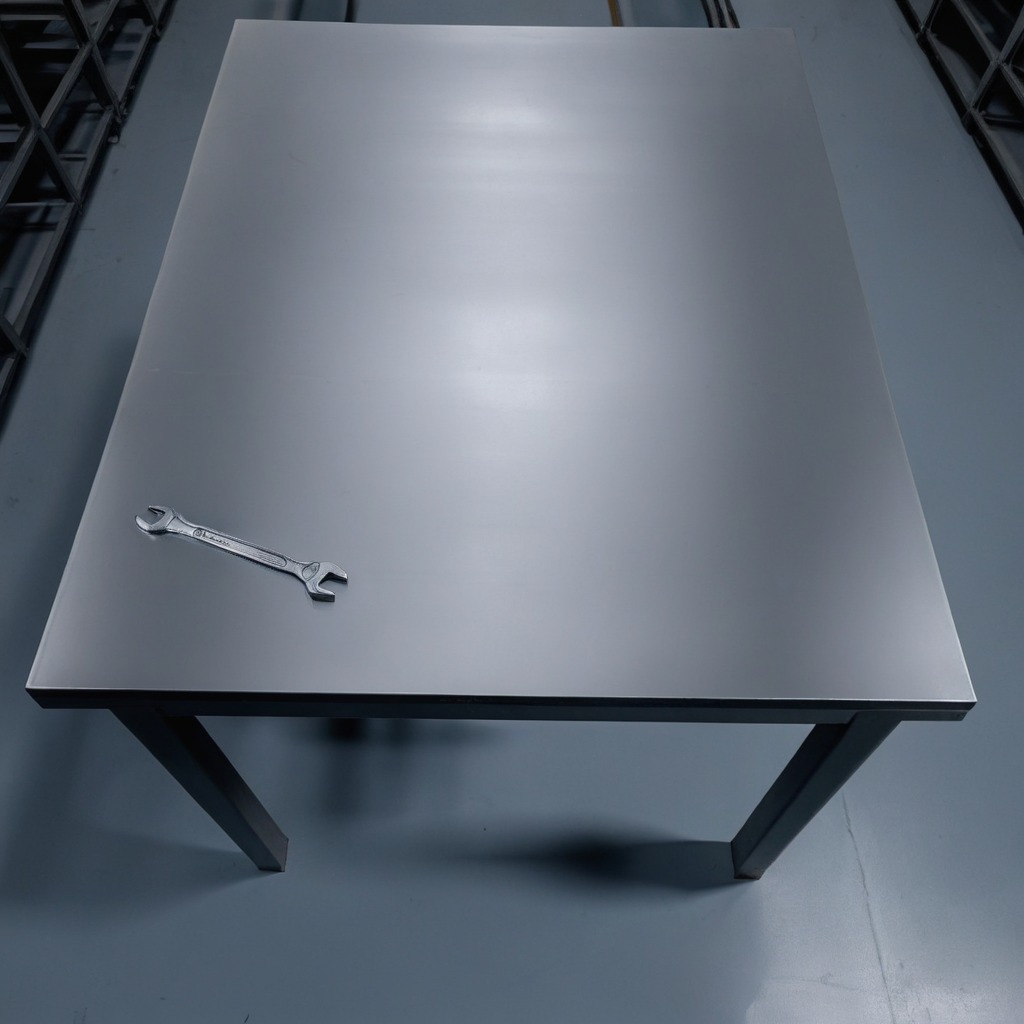
A wrench lies on a clean empty table in the evening.